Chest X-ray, PA view. Patient: 35 years old, sex M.
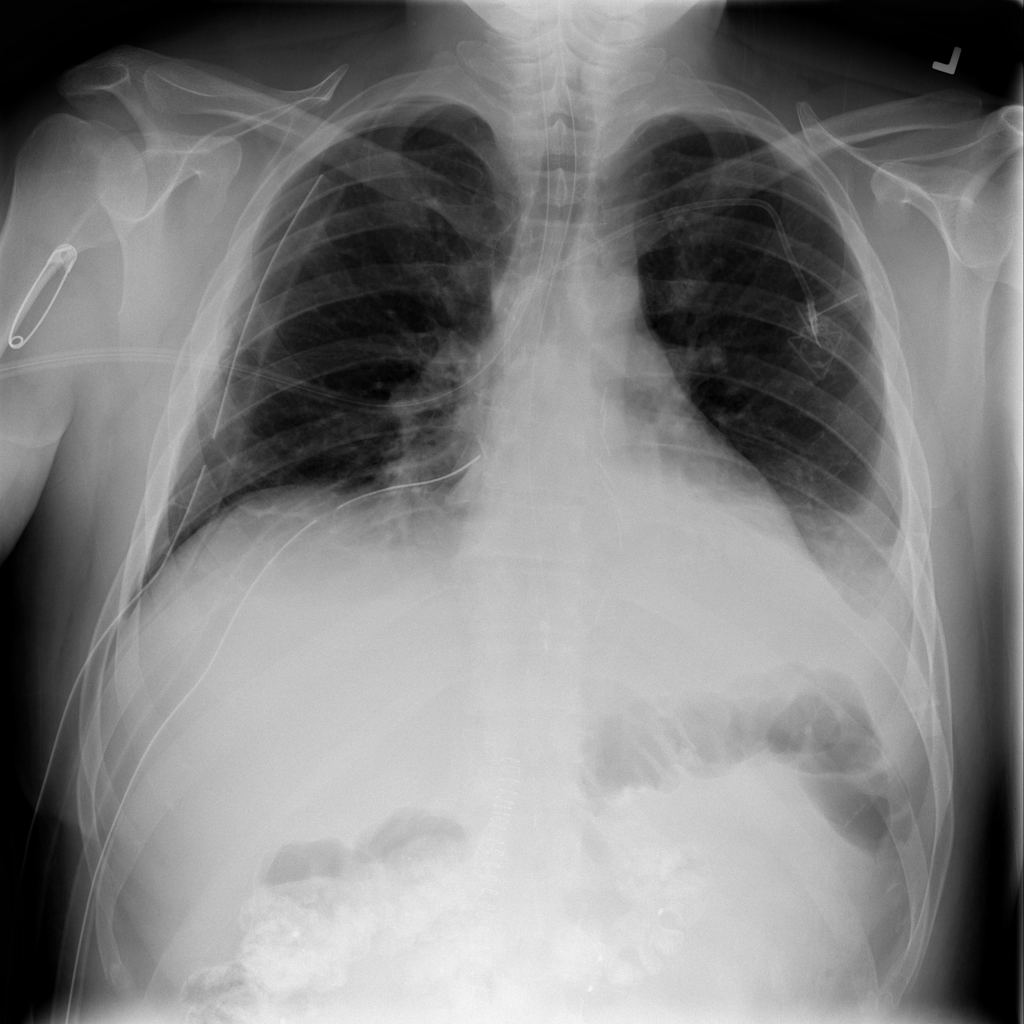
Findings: No Finding